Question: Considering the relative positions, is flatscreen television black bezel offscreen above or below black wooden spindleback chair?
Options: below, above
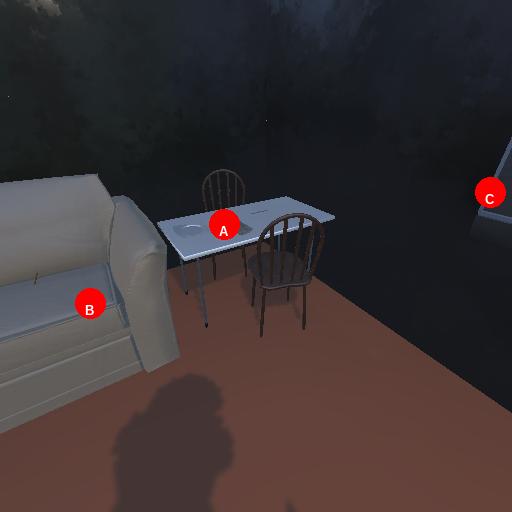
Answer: below